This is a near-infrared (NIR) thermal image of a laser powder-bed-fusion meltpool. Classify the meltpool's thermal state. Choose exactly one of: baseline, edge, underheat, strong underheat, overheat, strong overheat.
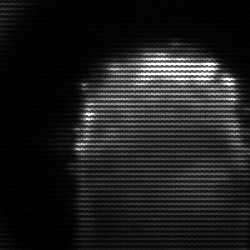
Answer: baseline